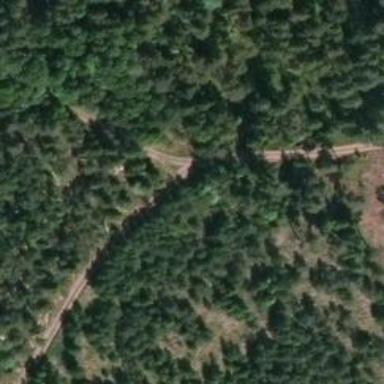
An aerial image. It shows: Track with grade 5 tracktype.